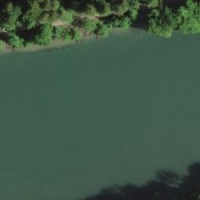
EUNIS habitat code: 15
Species observed at this site:
Lamium galeobdolon